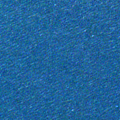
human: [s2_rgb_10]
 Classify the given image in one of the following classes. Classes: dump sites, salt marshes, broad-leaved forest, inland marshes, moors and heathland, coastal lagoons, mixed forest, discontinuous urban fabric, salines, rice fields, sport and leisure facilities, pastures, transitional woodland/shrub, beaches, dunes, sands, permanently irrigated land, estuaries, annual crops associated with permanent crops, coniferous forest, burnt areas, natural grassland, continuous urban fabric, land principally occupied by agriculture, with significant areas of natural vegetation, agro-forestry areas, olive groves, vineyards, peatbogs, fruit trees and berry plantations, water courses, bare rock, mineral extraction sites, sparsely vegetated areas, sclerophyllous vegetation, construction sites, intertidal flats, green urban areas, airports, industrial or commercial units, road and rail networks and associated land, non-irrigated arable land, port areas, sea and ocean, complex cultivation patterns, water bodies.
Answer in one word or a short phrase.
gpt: sea and ocean